A bearing vibration time series has been folded into this square grayscale image, one row per segment of consecutive samples. Based on the visible evidence, which condition applies: normal, inner_race, outer_race, ball?
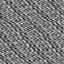
Answer: outer_race